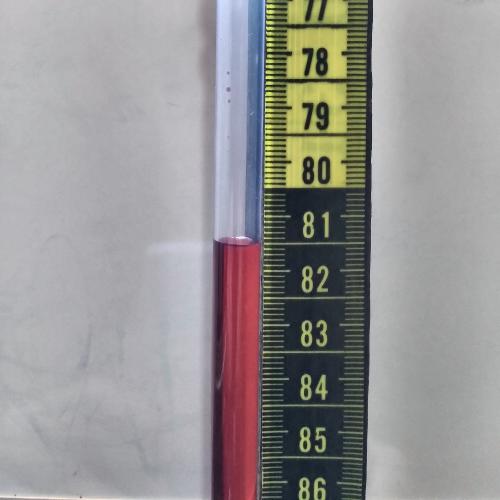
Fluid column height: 81.5 cm